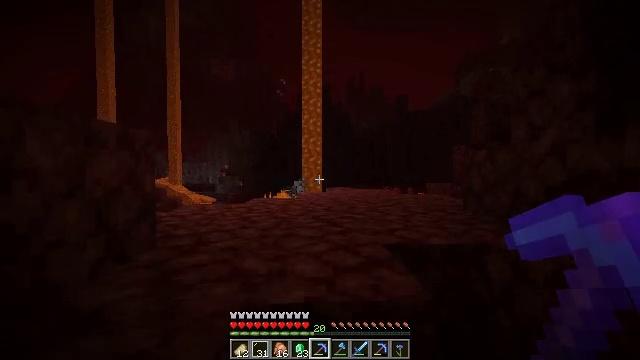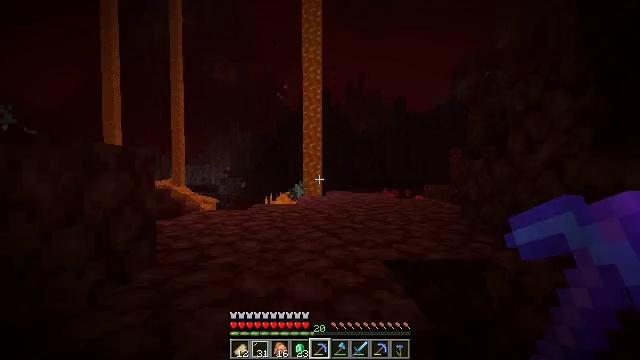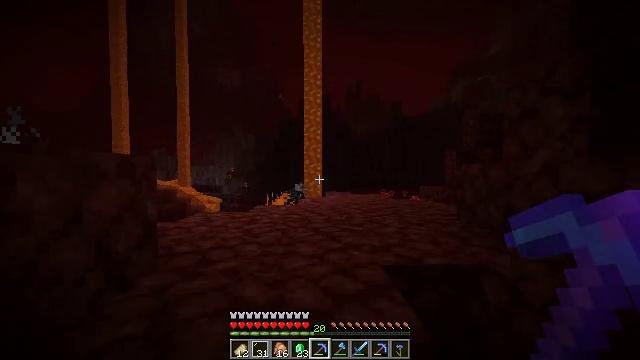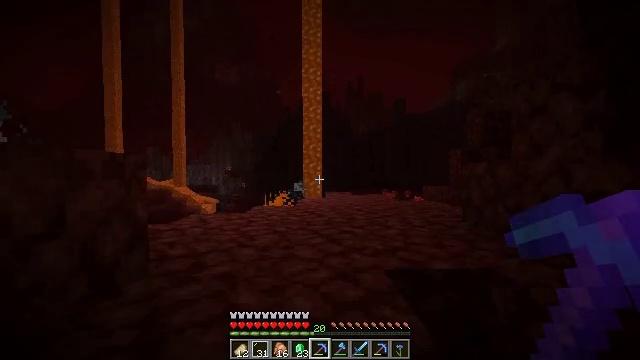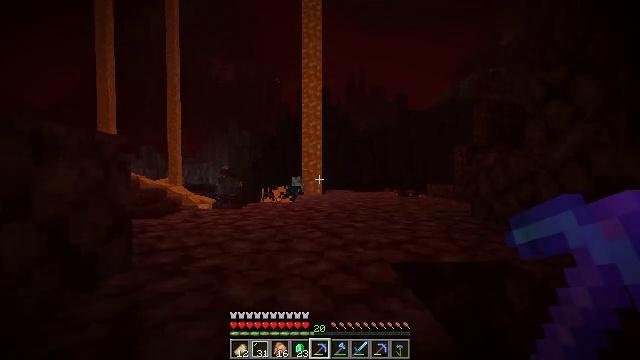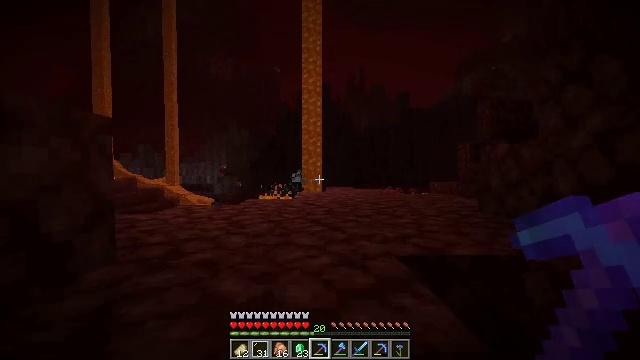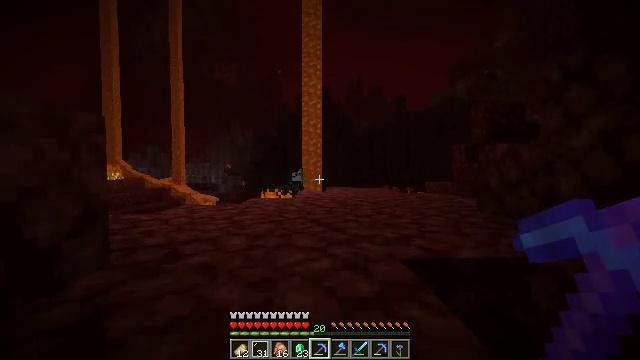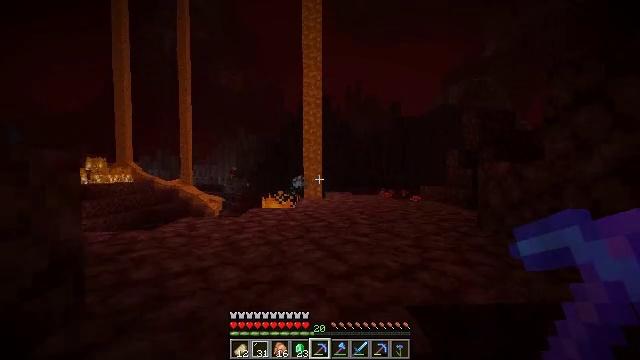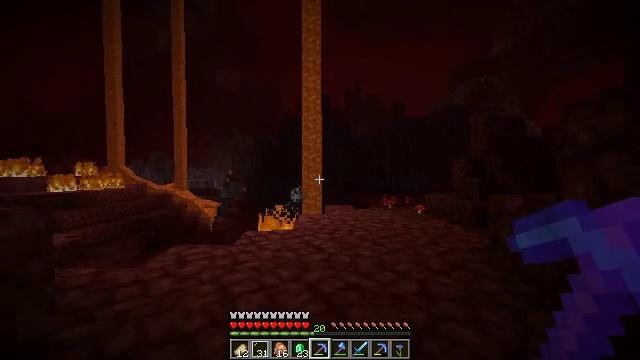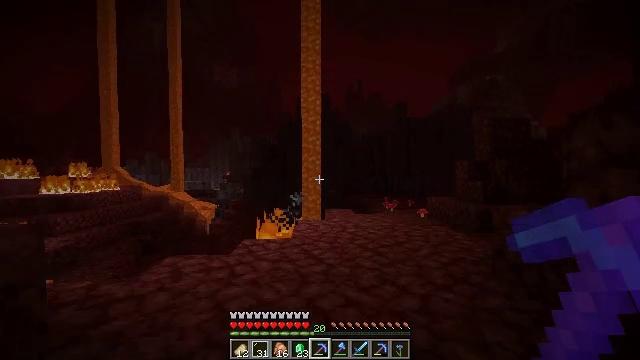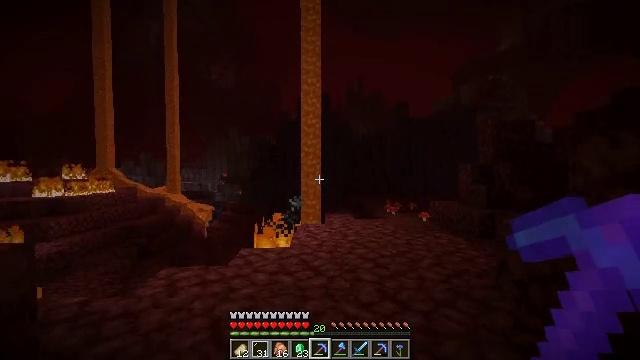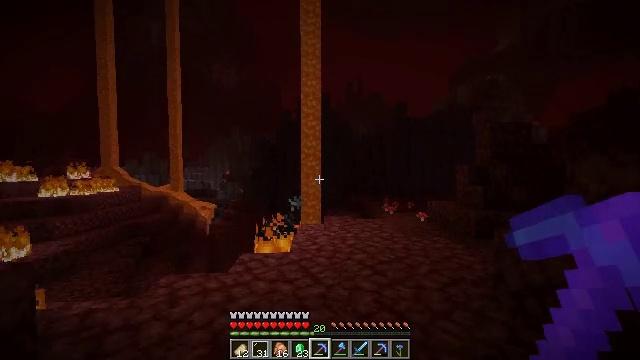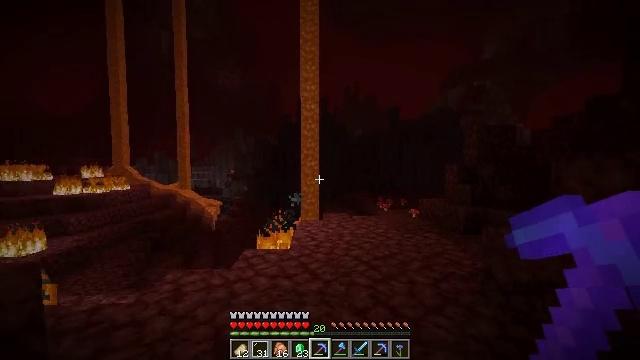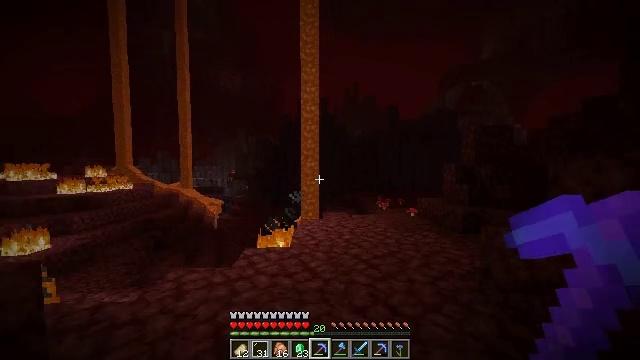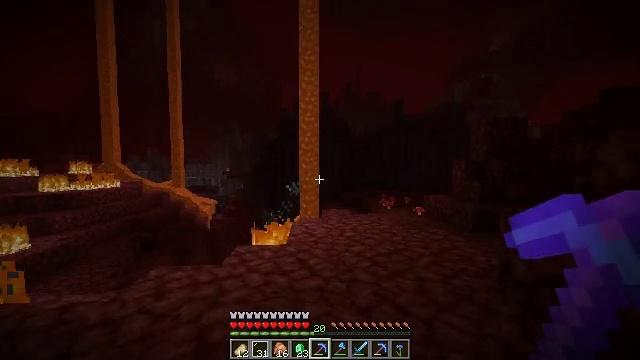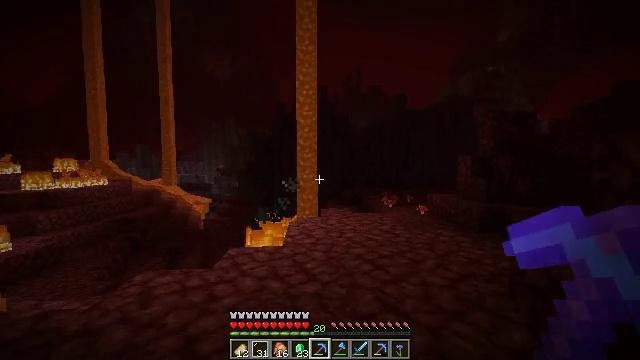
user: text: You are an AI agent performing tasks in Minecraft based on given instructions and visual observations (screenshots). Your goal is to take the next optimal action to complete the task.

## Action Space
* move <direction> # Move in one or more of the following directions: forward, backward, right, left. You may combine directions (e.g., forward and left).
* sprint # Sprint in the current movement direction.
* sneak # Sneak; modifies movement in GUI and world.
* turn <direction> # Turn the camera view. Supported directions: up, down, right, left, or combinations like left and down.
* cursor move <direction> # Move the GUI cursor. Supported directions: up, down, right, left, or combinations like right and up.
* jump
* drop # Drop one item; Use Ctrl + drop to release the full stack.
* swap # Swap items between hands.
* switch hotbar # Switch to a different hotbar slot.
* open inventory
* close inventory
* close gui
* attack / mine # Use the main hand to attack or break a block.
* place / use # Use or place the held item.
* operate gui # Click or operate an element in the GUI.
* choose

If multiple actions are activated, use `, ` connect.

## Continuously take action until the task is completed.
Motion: motion action
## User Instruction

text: Break the nether gold ore to obtain gold nuggets.
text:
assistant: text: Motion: move forward, jump
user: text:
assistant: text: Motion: move forward, jump
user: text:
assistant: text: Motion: move forward, jump
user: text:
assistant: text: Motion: move forward, jump
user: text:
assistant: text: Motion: move forward, sprint, jump
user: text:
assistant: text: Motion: move forward, sprint, jump
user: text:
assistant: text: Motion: move forward, sprint, jump
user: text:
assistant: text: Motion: move forward, sprint, jump
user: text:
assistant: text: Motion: move forward, jump
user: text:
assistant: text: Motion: move forward, jump
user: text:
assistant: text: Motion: move forward, jump
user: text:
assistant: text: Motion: move forward, jump
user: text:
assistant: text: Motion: move forward, jump
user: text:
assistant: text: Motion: move forward
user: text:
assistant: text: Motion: move forward
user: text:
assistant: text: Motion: move forward
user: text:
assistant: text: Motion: turn right
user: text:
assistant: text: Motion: turn right
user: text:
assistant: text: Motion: move left, turn right and up
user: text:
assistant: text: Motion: move left, turn right and up
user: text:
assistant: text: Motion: move left, turn right
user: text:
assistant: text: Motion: move left, turn right
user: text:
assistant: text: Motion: move forward, turn right
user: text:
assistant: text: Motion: move forward, turn right and up
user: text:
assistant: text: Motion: move forward, turn right and up
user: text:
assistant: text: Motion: move forward
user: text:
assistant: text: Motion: move forward
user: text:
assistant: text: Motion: turn right
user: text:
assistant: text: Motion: no_op
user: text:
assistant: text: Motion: no_op